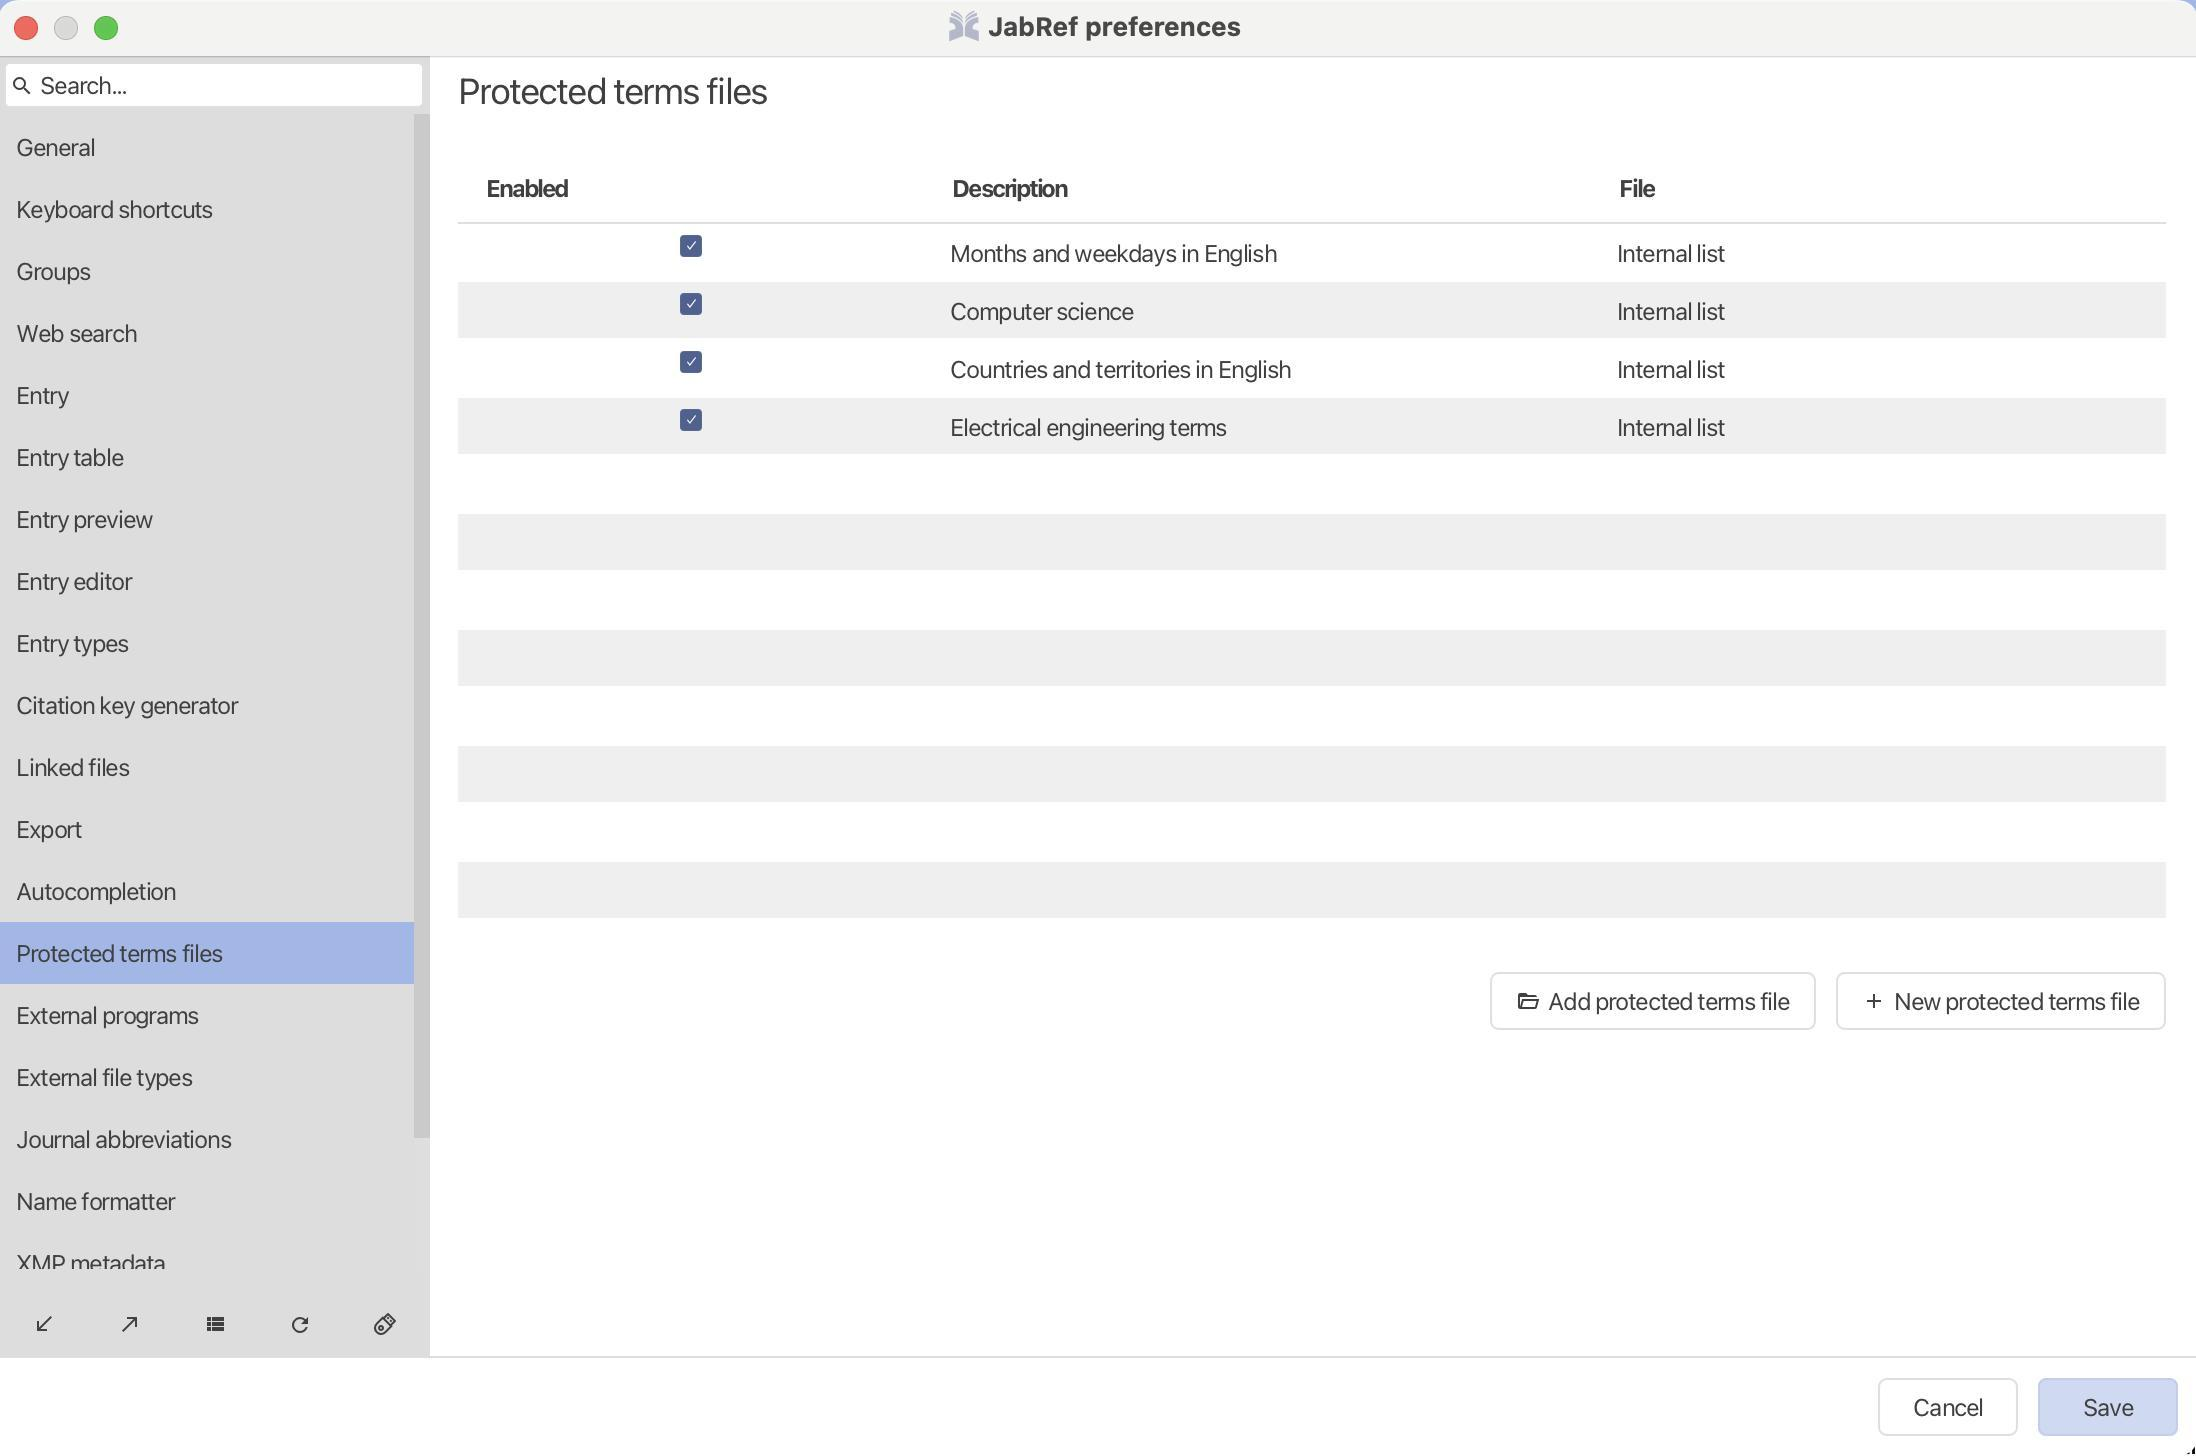
Accessibility tree:
{"name": "JabRef_preferences", "role": "AXWindow", "description": null, "role_description": "звичайне вікно", "value": null, "position": "314.00;193.00", "size": "1100;728", "children": [{"name": null, "role": "No role", "description": null, "role_description": "dialog", "value": null, "position": "0.00;28.00", "size": "1100;700", "children": [{"name": null, "role": "AXButton", "description": "Cancel", "role_description": "кнопка", "value": null, "position": "940.00;689.00", "size": "70;29", "children": []}, {"name": null, "role": "AXButton", "description": "Save", "role_description": "кнопка", "value": null, "position": "1020.00;689.00", "size": "70;29", "children": []}, {"name": null, "role": "AXTextField", "description": null, "role_description": "текстове поле", "value": "Search...", "position": "3.00;31.00", "size": "210;23", "children": [{"name": null, "role": "AXStaticText", "description": null, "role_description": "текст", "value": "Search...", "position": "21.00;35.00", "size": "43;15", "children": []}, {"name": null, "role": "AXStaticText", "description": null, "role_description": "текст", "value": "", "position": "21.00;35.00", "size": "0;15", "children": []}, {"name": null, "role": "AXStaticText", "description": null, "role_description": "текст", "value": null, "position": "6.00;35.50", "size": "12;14", "children": []}]}, {"name": null, "role": "AXTable", "description": null, "role_description": "list", "value": null, "position": "0.00;57.00", "size": "216;580", "children": [{"name": "General", "role": "AXRow", "description": null, "role_description": "рядок таблиці", "value": null, "position": "1.00;58.00", "size": "207;31", "children": [{"name": null, "role": "AXStaticText", "description": null, "role_description": "текст", "value": "General", "position": "9.00;66.00", "size": "39;15", "children": []}]}, {"name": "Keyboard_shortcuts", "role": "AXRow", "description": null, "role_description": "рядок таблиці", "value": null, "position": "1.00;89.00", "size": "207;31", "children": [{"name": null, "role": "AXStaticText", "description": null, "role_description": "текст", "value": "Keyboard shortcuts", "position": "9.00;97.00", "size": "98;15", "children": []}]}, {"name": "Groups", "role": "AXRow", "description": null, "role_description": "рядок таблиці", "value": null, "position": "1.00;120.00", "size": "207;31", "children": [{"name": null, "role": "AXStaticText", "description": null, "role_description": "текст", "value": "Groups", "position": "9.00;128.00", "size": "37;15", "children": []}]}, {"name": "Web_search", "role": "AXRow", "description": null, "role_description": "рядок таблиці", "value": null, "position": "1.00;151.00", "size": "207;31", "children": [{"name": null, "role": "AXStaticText", "description": null, "role_description": "текст", "value": "Web search", "position": "9.00;159.00", "size": "60;15", "children": []}]}, {"name": "Entry", "role": "AXRow", "description": null, "role_description": "рядок таблиці", "value": null, "position": "1.00;182.00", "size": "207;31", "children": [{"name": null, "role": "AXStaticText", "description": null, "role_description": "текст", "value": "Entry", "position": "9.00;190.00", "size": "26;15", "children": []}]}, {"name": "Entry_table", "role": "AXRow", "description": null, "role_description": "рядок таблиці", "value": null, "position": "1.00;213.00", "size": "207;31", "children": [{"name": null, "role": "AXStaticText", "description": null, "role_description": "текст", "value": "Entry table", "position": "9.00;221.00", "size": "53;15", "children": []}]}, {"name": "Entry_preview", "role": "AXRow", "description": null, "role_description": "рядок таблиці", "value": null, "position": "1.00;244.00", "size": "207;31", "children": [{"name": null, "role": "AXStaticText", "description": null, "role_description": "текст", "value": "Entry preview", "position": "9.00;252.00", "size": "68;15", "children": []}]}, {"name": "Entry_editor", "role": "AXRow", "description": null, "role_description": "рядок таблиці", "value": null, "position": "1.00;275.00", "size": "207;31", "children": [{"name": null, "role": "AXStaticText", "description": null, "role_description": "текст", "value": "Entry editor", "position": "9.00;283.00", "size": "58;15", "children": []}]}, {"name": "Entry_types", "role": "AXRow", "description": null, "role_description": "рядок таблиці", "value": null, "position": "1.00;306.00", "size": "207;31", "children": [{"name": null, "role": "AXStaticText", "description": null, "role_description": "текст", "value": "Entry types", "position": "9.00;314.00", "size": "56;15", "children": []}]}, {"name": "Citation_key_generator", "role": "AXRow", "description": null, "role_description": "рядок таблиці", "value": null, "position": "1.00;337.00", "size": "207;31", "children": [{"name": null, "role": "AXStaticText", "description": null, "role_description": "текст", "value": "Citation key generator", "position": "9.00;345.00", "size": "110;15", "children": []}]}, {"name": "Linked_files", "role": "AXRow", "description": null, "role_description": "рядок таблиці", "value": null, "position": "1.00;368.00", "size": "207;31", "children": [{"name": null, "role": "AXStaticText", "description": null, "role_description": "текст", "value": "Linked files", "position": "9.00;376.00", "size": "56;15", "children": []}]}, {"name": "Export", "role": "AXRow", "description": null, "role_description": "рядок таблиці", "value": null, "position": "1.00;399.00", "size": "207;31", "children": [{"name": null, "role": "AXStaticText", "description": null, "role_description": "текст", "value": "Export", "position": "9.00;407.00", "size": "33;15", "children": []}]}, {"name": "Autocompletion", "role": "AXRow", "description": null, "role_description": "рядок таблиці", "value": null, "position": "1.00;430.00", "size": "207;31", "children": [{"name": null, "role": "AXStaticText", "description": null, "role_description": "текст", "value": "Autocompletion", "position": "9.00;438.00", "size": "80;15", "children": []}]}, {"name": "Protected_terms_files", "role": "AXRow", "description": null, "role_description": "рядок таблиці", "value": null, "position": "1.00;461.00", "size": "207;31", "children": [{"name": null, "role": "AXStaticText", "description": null, "role_description": "текст", "value": "Protected terms files", "position": "9.00;469.00", "size": "103;15", "children": []}]}, {"name": "External_programs", "role": "AXRow", "description": null, "role_description": "рядок таблиці", "value": null, "position": "1.00;492.00", "size": "207;31", "children": [{"name": null, "role": "AXStaticText", "description": null, "role_description": "текст", "value": "External programs", "position": "9.00;500.00", "size": "91;15", "children": []}]}, {"name": "External_file_types", "role": "AXRow", "description": null, "role_description": "рядок таблиці", "value": null, "position": "1.00;523.00", "size": "207;31", "children": [{"name": null, "role": "AXStaticText", "description": null, "role_description": "текст", "value": "External file types", "position": "9.00;531.00", "size": "88;15", "children": []}]}, {"name": "Journal_abbreviations", "role": "AXRow", "description": null, "role_description": "рядок таблиці", "value": null, "position": "1.00;554.00", "size": "207;31", "children": [{"name": null, "role": "AXStaticText", "description": null, "role_description": "текст", "value": "Journal abbreviations", "position": "9.00;562.00", "size": "107;15", "children": []}]}, {"name": "Name_formatter", "role": "AXRow", "description": null, "role_description": "рядок таблиці", "value": null, "position": "1.00;585.00", "size": "207;31", "children": [{"name": null, "role": "AXStaticText", "description": null, "role_description": "текст", "value": "Name formatter", "position": "9.00;593.00", "size": "79;15", "children": []}]}, {"name": "XMP_metadata", "role": "AXRow", "description": null, "role_description": "рядок таблиці", "value": null, "position": "1.00;616.00", "size": "207;31", "children": [{"name": null, "role": "AXStaticText", "description": null, "role_description": "текст", "value": "XMP metadata", "position": "9.00;624.00", "size": "75;15", "children": []}]}, {"name": null, "role": "AXScrollBar", "description": null, "role_description": "смуга прокручування", "value": 0.0, "position": "208.00;57.00", "size": "8;580", "children": [{"name": null, "role": "AXButton", "description": null, "role_description": "кнопка", "value": null, "position": "208.00;635.50", "size": "8;1", "children": []}, {"name": null, "role": "AXButton", "description": null, "role_description": "кнопка", "value": null, "position": "208.00;57.00", "size": "8;1", "children": []}, {"name": null, "role": "AXValueIndicator", "description": null, "role_description": "індикатор значення", "value": 0.0, "position": "208.00;57.00", "size": "8;512", "children": []}]}]}, {"name": null, "role": "AXButton", "description": null, "role_description": "кнопка", "value": null, "position": "3.00;648.50", "size": "40;26", "children": []}, {"name": null, "role": "AXButton", "description": null, "role_description": "кнопка", "value": null, "position": "46.00;648.50", "size": "40;26", "children": []}, {"name": null, "role": "AXButton", "description": null, "role_description": "кнопка", "value": null, "position": "88.50;648.50", "size": "40;26", "children": []}, {"name": null, "role": "AXButton", "description": null, "role_description": "кнопка", "value": null, "position": "131.00;648.50", "size": "40;26", "children": []}, {"name": null, "role": "AXCheckBox", "description": null, "role_description": "галочка", "value": 0, "position": "173.50;648.50", "size": "40;26", "children": []}, {"name": null, "role": "AXScrollArea", "description": null, "role_description": "область прокручування", "value": null, "position": "224.00;28.00", "size": "876;650", "children": [{"name": null, "role": "AXStaticText", "description": null, "role_description": "текст", "value": "Protected terms files", "position": "230.00;34.00", "size": "155;32", "children": []}, {"name": null, "role": "AXTable", "description": null, "role_description": "таблиця", "value": null, "position": "230.00;76.00", "size": "854;400", "children": [{"name": "Enabled", "role": "AXColumn", "description": null, "role_description": "стовпчик", "value": null, "position": "230.00;76.00", "size": "233;36", "children": [{"name": null, "role": "AXStaticText", "description": null, "role_description": "текст", "value": "Enabled", "position": "232.00;76.00", "size": "229;36", "children": []}]}, {"name": "Description", "role": "AXColumn", "description": null, "role_description": "стовпчик", "value": null, "position": "463.00;76.00", "size": "334;36", "children": [{"name": null, "role": "AXStaticText", "description": null, "role_description": "текст", "value": "Description", "position": "465.00;76.00", "size": "330;36", "children": []}]}, {"name": "File", "role": "AXColumn", "description": null, "role_description": "стовпчик", "value": null, "position": "796.50;76.00", "size": "217;36", "children": [{"name": null, "role": "AXStaticText", "description": null, "role_description": "текст", "value": "File", "position": "798.50;76.00", "size": "213;36", "children": []}]}, {"name": "", "role": "AXColumn", "description": null, "role_description": "стовпчик", "value": null, "position": "1013.50;76.00", "size": "35;36", "children": [{"name": null, "role": "AXStaticText", "description": null, "role_description": "текст", "value": null, "position": "1015.50;76.00", "size": "31;36", "children": []}]}, {"name": "", "role": "AXColumn", "description": null, "role_description": "стовпчик", "value": null, "position": "1048.50;76.00", "size": "35;36", "children": [{"name": null, "role": "AXStaticText", "description": null, "role_description": "текст", "value": null, "position": "1050.50;76.00", "size": "31;36", "children": []}]}, {"name": null, "role": "AXRow", "description": null, "role_description": "рядок таблиці", "value": null, "position": "230.00;112.00", "size": "854;29", "children": [{"name": null, "role": "AXCell", "description": null, "role_description": "комірка", "value": null, "position": "230.00;112.00", "size": "233;29", "children": [{"name": null, "role": "AXCheckBox", "description": null, "role_description": "галочка", "value": 1, "position": "341.00;116.50", "size": "11;14", "children": []}]}, {"name": "Months_and_weekdays_in_English", "role": "AXCell", "description": null, "role_description": "комірка", "value": null, "position": "463.00;112.00", "size": "334;29", "children": [{"name": null, "role": "AXStaticText", "description": null, "role_description": "текст", "value": "Months and weekdays in English", "position": "476.00;119.00", "size": "163;15", "children": []}]}, {"name": "Internal_list", "role": "AXCell", "description": null, "role_description": "комірка", "value": null, "position": "796.50;112.00", "size": "217;29", "children": [{"name": null, "role": "AXStaticText", "description": null, "role_description": "текст", "value": "Internal list", "position": "809.50;119.00", "size": "54;15", "children": []}]}]}, {"name": null, "role": "AXRow", "description": null, "role_description": "рядок таблиці", "value": null, "position": "230.00;141.00", "size": "854;29", "children": [{"name": null, "role": "AXCell", "description": null, "role_description": "комірка", "value": null, "position": "230.00;141.00", "size": "233;29", "children": [{"name": null, "role": "AXCheckBox", "description": null, "role_description": "галочка", "value": 1, "position": "341.00;145.50", "size": "11;14", "children": []}]}, {"name": "Computer_science", "role": "AXCell", "description": null, "role_description": "комірка", "value": null, "position": "463.00;141.00", "size": "334;29", "children": [{"name": null, "role": "AXStaticText", "description": null, "role_description": "текст", "value": "Computer science", "position": "476.00;148.00", "size": "92;15", "children": []}]}, {"name": "Internal_list", "role": "AXCell", "description": null, "role_description": "комірка", "value": null, "position": "796.50;141.00", "size": "217;29", "children": [{"name": null, "role": "AXStaticText", "description": null, "role_description": "текст", "value": "Internal list", "position": "809.50;148.00", "size": "54;15", "children": []}]}]}, {"name": null, "role": "AXRow", "description": null, "role_description": "рядок таблиці", "value": null, "position": "230.00;170.00", "size": "854;29", "children": [{"name": null, "role": "AXCell", "description": null, "role_description": "комірка", "value": null, "position": "230.00;170.00", "size": "233;29", "children": [{"name": null, "role": "AXCheckBox", "description": null, "role_description": "галочка", "value": 1, "position": "341.00;174.50", "size": "11;14", "children": []}]}, {"name": "Countries_and_territories_in_English", "role": "AXCell", "description": null, "role_description": "комірка", "value": null, "position": "463.00;170.00", "size": "334;29", "children": [{"name": null, "role": "AXStaticText", "description": null, "role_description": "текст", "value": "Countries and territories in English", "position": "476.00;177.00", "size": "170;15", "children": []}]}, {"name": "Internal_list", "role": "AXCell", "description": null, "role_description": "комірка", "value": null, "position": "796.50;170.00", "size": "217;29", "children": [{"name": null, "role": "AXStaticText", "description": null, "role_description": "текст", "value": "Internal list", "position": "809.50;177.00", "size": "54;15", "children": []}]}]}, {"name": null, "role": "AXRow", "description": null, "role_description": "рядок таблиці", "value": null, "position": "230.00;199.00", "size": "854;29", "children": [{"name": null, "role": "AXCell", "description": null, "role_description": "комірка", "value": null, "position": "230.00;199.00", "size": "233;29", "children": [{"name": null, "role": "AXCheckBox", "description": null, "role_description": "галочка", "value": 1, "position": "341.00;203.50", "size": "11;14", "children": []}]}, {"name": "Electrical_engineering_terms", "role": "AXCell", "description": null, "role_description": "комірка", "value": null, "position": "463.00;199.00", "size": "334;29", "children": [{"name": null, "role": "AXStaticText", "description": null, "role_description": "текст", "value": "Electrical engineering terms", "position": "476.00;206.00", "size": "138;15", "children": []}]}, {"name": "Internal_list", "role": "AXCell", "description": null, "role_description": "комірка", "value": null, "position": "796.50;199.00", "size": "217;29", "children": [{"name": null, "role": "AXStaticText", "description": null, "role_description": "текст", "value": "Internal list", "position": "809.50;206.00", "size": "54;15", "children": []}]}]}, {"name": null, "role": "AXRow", "description": null, "role_description": "рядок таблиці", "value": null, "position": "230.00;228.00", "size": "854;29", "children": [{"name": null, "role": "AXCell", "description": null, "role_description": "комірка", "value": null, "position": "230.00;228.00", "size": "233;29", "children": [{"name": null, "role": "AXStaticText", "description": null, "role_description": "текст", "value": "", "position": "346.50;239.50", "size": "0;0", "children": []}]}, {"name": null, "role": "AXCell", "description": null, "role_description": "комірка", "value": null, "position": "463.00;228.00", "size": "334;29", "children": [{"name": null, "role": "AXStaticText", "description": null, "role_description": "текст", "value": "", "position": "476.00;235.00", "size": "0;0", "children": []}]}, {"name": null, "role": "AXCell", "description": null, "role_description": "комірка", "value": null, "position": "796.50;228.00", "size": "217;29", "children": [{"name": null, "role": "AXStaticText", "description": null, "role_description": "текст", "value": "", "position": "809.50;235.00", "size": "0;0", "children": []}]}, {"name": null, "role": "AXCell", "description": null, "role_description": "комірка", "value": null, "position": "1013.50;228.00", "size": "35;29", "children": [{"name": null, "role": "AXStaticText", "description": null, "role_description": "текст", "value": "", "position": "1026.50;235.00", "size": "0;0", "children": []}]}, {"name": null, "role": "AXCell", "description": null, "role_description": "комірка", "value": null, "position": "1048.50;228.00", "size": "35;29", "children": [{"name": null, "role": "AXStaticText", "description": null, "role_description": "текст", "value": "", "position": "1061.50;235.00", "size": "0;0", "children": []}]}]}, {"name": null, "role": "AXRow", "description": null, "role_description": "рядок таблиці", "value": null, "position": "230.00;257.00", "size": "854;29", "children": [{"name": null, "role": "AXCell", "description": null, "role_description": "комірка", "value": null, "position": "230.00;257.00", "size": "233;29", "children": [{"name": null, "role": "AXStaticText", "description": null, "role_description": "текст", "value": "", "position": "346.50;268.50", "size": "0;0", "children": []}]}, {"name": null, "role": "AXCell", "description": null, "role_description": "комірка", "value": null, "position": "463.00;257.00", "size": "334;29", "children": [{"name": null, "role": "AXStaticText", "description": null, "role_description": "текст", "value": "", "position": "476.00;264.00", "size": "0;0", "children": []}]}, {"name": null, "role": "AXCell", "description": null, "role_description": "комірка", "value": null, "position": "796.50;257.00", "size": "217;29", "children": [{"name": null, "role": "AXStaticText", "description": null, "role_description": "текст", "value": "", "position": "809.50;264.00", "size": "0;0", "children": []}]}, {"name": null, "role": "AXCell", "description": null, "role_description": "комірка", "value": null, "position": "1013.50;257.00", "size": "35;29", "children": [{"name": null, "role": "AXStaticText", "description": null, "role_description": "текст", "value": "", "position": "1026.50;264.00", "size": "0;0", "children": []}]}, {"name": null, "role": "AXCell", "description": null, "role_description": "комірка", "value": null, "position": "1048.50;257.00", "size": "35;29", "children": [{"name": null, "role": "AXStaticText", "description": null, "role_description": "текст", "value": "", "position": "1061.50;264.00", "size": "0;0", "children": []}]}]}, {"name": null, "role": "AXRow", "description": null, "role_description": "рядок таблиці", "value": null, "position": "230.00;286.00", "size": "854;29", "children": [{"name": null, "role": "AXCell", "description": null, "role_description": "комірка", "value": null, "position": "230.00;286.00", "size": "233;29", "children": [{"name": null, "role": "AXStaticText", "description": null, "role_description": "текст", "value": "", "position": "346.50;297.50", "size": "0;0", "children": []}]}, {"name": null, "role": "AXCell", "description": null, "role_description": "комірка", "value": null, "position": "463.00;286.00", "size": "334;29", "children": [{"name": null, "role": "AXStaticText", "description": null, "role_description": "текст", "value": "", "position": "476.00;293.00", "size": "0;0", "children": []}]}, {"name": null, "role": "AXCell", "description": null, "role_description": "комірка", "value": null, "position": "796.50;286.00", "size": "217;29", "children": [{"name": null, "role": "AXStaticText", "description": null, "role_description": "текст", "value": "", "position": "809.50;293.00", "size": "0;0", "children": []}]}, {"name": null, "role": "AXCell", "description": null, "role_description": "комірка", "value": null, "position": "1013.50;286.00", "size": "35;29", "children": [{"name": null, "role": "AXStaticText", "description": null, "role_description": "текст", "value": "", "position": "1026.50;293.00", "size": "0;0", "children": []}]}, {"name": null, "role": "AXCell", "description": null, "role_description": "комірка", "value": null, "position": "1048.50;286.00", "size": "35;29", "children": [{"name": null, "role": "AXStaticText", "description": null, "role_description": "текст", "value": "", "position": "1061.50;293.00", "size": "0;0", "children": []}]}]}, {"name": null, "role": "AXRow", "description": null, "role_description": "рядок таблиці", "value": null, "position": "230.00;315.00", "size": "854;29", "children": [{"name": null, "role": "AXCell", "description": null, "role_description": "комірка", "value": null, "position": "230.00;315.00", "size": "233;29", "children": [{"name": null, "role": "AXStaticText", "description": null, "role_description": "текст", "value": "", "position": "346.50;326.50", "size": "0;0", "children": []}]}, {"name": null, "role": "AXCell", "description": null, "role_description": "комірка", "value": null, "position": "463.00;315.00", "size": "334;29", "children": [{"name": null, "role": "AXStaticText", "description": null, "role_description": "текст", "value": "", "position": "476.00;322.00", "size": "0;0", "children": []}]}, {"name": null, "role": "AXCell", "description": null, "role_description": "комірка", "value": null, "position": "796.50;315.00", "size": "217;29", "children": [{"name": null, "role": "AXStaticText", "description": null, "role_description": "текст", "value": "", "position": "809.50;322.00", "size": "0;0", "children": []}]}, {"name": null, "role": "AXCell", "description": null, "role_description": "комірка", "value": null, "position": "1013.50;315.00", "size": "35;29", "children": [{"name": null, "role": "AXStaticText", "description": null, "role_description": "текст", "value": "", "position": "1026.50;322.00", "size": "0;0", "children": []}]}, {"name": null, "role": "AXCell", "description": null, "role_description": "комірка", "value": null, "position": "1048.50;315.00", "size": "35;29", "children": [{"name": null, "role": "AXStaticText", "description": null, "role_description": "текст", "value": "", "position": "1061.50;322.00", "size": "0;0", "children": []}]}]}, {"name": null, "role": "AXRow", "description": null, "role_description": "рядок таблиці", "value": null, "position": "230.00;344.00", "size": "854;29", "children": [{"name": null, "role": "AXCell", "description": null, "role_description": "комірка", "value": null, "position": "230.00;344.00", "size": "233;29", "children": [{"name": null, "role": "AXStaticText", "description": null, "role_description": "текст", "value": "", "position": "346.50;355.50", "size": "0;0", "children": []}]}, {"name": null, "role": "AXCell", "description": null, "role_description": "комірка", "value": null, "position": "463.00;344.00", "size": "334;29", "children": [{"name": null, "role": "AXStaticText", "description": null, "role_description": "текст", "value": "", "position": "476.00;351.00", "size": "0;0", "children": []}]}, {"name": null, "role": "AXCell", "description": null, "role_description": "комірка", "value": null, "position": "796.50;344.00", "size": "217;29", "children": [{"name": null, "role": "AXStaticText", "description": null, "role_description": "текст", "value": "", "position": "809.50;351.00", "size": "0;0", "children": []}]}, {"name": null, "role": "AXCell", "description": null, "role_description": "комірка", "value": null, "position": "1013.50;344.00", "size": "35;29", "children": [{"name": null, "role": "AXStaticText", "description": null, "role_description": "текст", "value": "", "position": "1026.50;351.00", "size": "0;0", "children": []}]}, {"name": null, "role": "AXCell", "description": null, "role_description": "комірка", "value": null, "position": "1048.50;344.00", "size": "35;29", "children": [{"name": null, "role": "AXStaticText", "description": null, "role_description": "текст", "value": "", "position": "1061.50;351.00", "size": "0;0", "children": []}]}]}, {"name": null, "role": "AXRow", "description": null, "role_description": "рядок таблиці", "value": null, "position": "230.00;373.00", "size": "854;29", "children": [{"name": null, "role": "AXCell", "description": null, "role_description": "комірка", "value": null, "position": "230.00;373.00", "size": "233;29", "children": [{"name": null, "role": "AXStaticText", "description": null, "role_description": "текст", "value": "", "position": "346.50;384.50", "size": "0;0", "children": []}]}, {"name": null, "role": "AXCell", "description": null, "role_description": "комірка", "value": null, "position": "463.00;373.00", "size": "334;29", "children": [{"name": null, "role": "AXStaticText", "description": null, "role_description": "текст", "value": "", "position": "476.00;380.00", "size": "0;0", "children": []}]}, {"name": null, "role": "AXCell", "description": null, "role_description": "комірка", "value": null, "position": "796.50;373.00", "size": "217;29", "children": [{"name": null, "role": "AXStaticText", "description": null, "role_description": "текст", "value": "", "position": "809.50;380.00", "size": "0;0", "children": []}]}, {"name": null, "role": "AXCell", "description": null, "role_description": "комірка", "value": null, "position": "1013.50;373.00", "size": "35;29", "children": [{"name": null, "role": "AXStaticText", "description": null, "role_description": "текст", "value": "", "position": "1026.50;380.00", "size": "0;0", "children": []}]}, {"name": null, "role": "AXCell", "description": null, "role_description": "комірка", "value": null, "position": "1048.50;373.00", "size": "35;29", "children": [{"name": null, "role": "AXStaticText", "description": null, "role_description": "текст", "value": "", "position": "1061.50;380.00", "size": "0;0", "children": []}]}]}, {"name": null, "role": "AXRow", "description": null, "role_description": "рядок таблиці", "value": null, "position": "230.00;402.00", "size": "854;29", "children": [{"name": null, "role": "AXCell", "description": null, "role_description": "комірка", "value": null, "position": "230.00;402.00", "size": "233;29", "children": [{"name": null, "role": "AXStaticText", "description": null, "role_description": "текст", "value": "", "position": "346.50;413.50", "size": "0;0", "children": []}]}, {"name": null, "role": "AXCell", "description": null, "role_description": "комірка", "value": null, "position": "463.00;402.00", "size": "334;29", "children": [{"name": null, "role": "AXStaticText", "description": null, "role_description": "текст", "value": "", "position": "476.00;409.00", "size": "0;0", "children": []}]}, {"name": null, "role": "AXCell", "description": null, "role_description": "комірка", "value": null, "position": "796.50;402.00", "size": "217;29", "children": [{"name": null, "role": "AXStaticText", "description": null, "role_description": "текст", "value": "", "position": "809.50;409.00", "size": "0;0", "children": []}]}, {"name": null, "role": "AXCell", "description": null, "role_description": "комірка", "value": null, "position": "1013.50;402.00", "size": "35;29", "children": [{"name": null, "role": "AXStaticText", "description": null, "role_description": "текст", "value": "", "position": "1026.50;409.00", "size": "0;0", "children": []}]}, {"name": null, "role": "AXCell", "description": null, "role_description": "комірка", "value": null, "position": "1048.50;402.00", "size": "35;29", "children": [{"name": null, "role": "AXStaticText", "description": null, "role_description": "текст", "value": "", "position": "1061.50;409.00", "size": "0;0", "children": []}]}]}, {"name": null, "role": "AXRow", "description": null, "role_description": "рядок таблиці", "value": null, "position": "230.00;431.00", "size": "854;29", "children": [{"name": null, "role": "AXCell", "description": null, "role_description": "комірка", "value": null, "position": "230.00;431.00", "size": "233;29", "children": [{"name": null, "role": "AXStaticText", "description": null, "role_description": "текст", "value": "", "position": "346.50;442.50", "size": "0;0", "children": []}]}, {"name": null, "role": "AXCell", "description": null, "role_description": "комірка", "value": null, "position": "463.00;431.00", "size": "334;29", "children": [{"name": null, "role": "AXStaticText", "description": null, "role_description": "текст", "value": "", "position": "476.00;438.00", "size": "0;0", "children": []}]}, {"name": null, "role": "AXCell", "description": null, "role_description": "комірка", "value": null, "position": "796.50;431.00", "size": "217;29", "children": [{"name": null, "role": "AXStaticText", "description": null, "role_description": "текст", "value": "", "position": "809.50;438.00", "size": "0;0", "children": []}]}, {"name": null, "role": "AXCell", "description": null, "role_description": "комірка", "value": null, "position": "1013.50;431.00", "size": "35;29", "children": [{"name": null, "role": "AXStaticText", "description": null, "role_description": "текст", "value": "", "position": "1026.50;438.00", "size": "0;0", "children": []}]}, {"name": null, "role": "AXCell", "description": null, "role_description": "комірка", "value": null, "position": "1048.50;431.00", "size": "35;29", "children": [{"name": null, "role": "AXStaticText", "description": null, "role_description": "текст", "value": "", "position": "1061.50;438.00", "size": "0;0", "children": []}]}]}, {"name": null, "role": "AXRow", "description": null, "role_description": "рядок таблиці", "value": null, "position": "230.00;460.00", "size": "854;29", "children": [{"name": null, "role": "AXCell", "description": null, "role_description": "комірка", "value": null, "position": "230.00;460.00", "size": "233;29", "children": [{"name": null, "role": "AXStaticText", "description": null, "role_description": "текст", "value": "", "position": "346.50;471.50", "size": "0;0", "children": []}]}, {"name": null, "role": "AXCell", "description": null, "role_description": "комірка", "value": null, "position": "463.00;460.00", "size": "334;29", "children": [{"name": null, "role": "AXStaticText", "description": null, "role_description": "текст", "value": "", "position": "476.00;467.00", "size": "0;0", "children": []}]}, {"name": null, "role": "AXCell", "description": null, "role_description": "комірка", "value": null, "position": "796.50;460.00", "size": "217;29", "children": [{"name": null, "role": "AXStaticText", "description": null, "role_description": "текст", "value": "", "position": "809.50;467.00", "size": "0;0", "children": []}]}, {"name": null, "role": "AXCell", "description": null, "role_description": "комірка", "value": null, "position": "1013.50;460.00", "size": "35;29", "children": [{"name": null, "role": "AXStaticText", "description": null, "role_description": "текст", "value": "", "position": "1026.50;467.00", "size": "0;0", "children": []}]}, {"name": null, "role": "AXCell", "description": null, "role_description": "комірка", "value": null, "position": "1048.50;460.00", "size": "35;29", "children": [{"name": null, "role": "AXStaticText", "description": null, "role_description": "текст", "value": "", "position": "1061.50;467.00", "size": "0;0", "children": []}]}]}]}, {"name": null, "role": "AXButton", "description": "Add protected terms file", "role_description": "кнопка", "value": null, "position": "746.00;486.00", "size": "163;29", "children": []}, {"name": null, "role": "AXButton", "description": "New protected terms file", "role_description": "кнопка", "value": null, "position": "919.00;486.00", "size": "165;29", "children": []}]}]}, {"name": null, "role": "AXButton", "description": null, "role_description": "кнопка закривання", "value": null, "position": "7.00;6.00", "size": "14;16", "children": []}, {"name": null, "role": "AXButton", "description": null, "role_description": "кнопка оптимізації", "value": null, "position": "47.00;6.00", "size": "14;16", "children": [{"name": null, "role": "AXGroup", "description": null, "role_description": "група", "value": null, "position": "47.00;6.00", "size": "14;16", "children": [{"name": null, "role": "AXGroup", "description": null, "role_description": "group", "value": null, "position": "47.00;6.00", "size": "14;16", "children": []}]}]}, {"name": null, "role": "AXButton", "description": null, "role_description": "кнопка згортання", "value": null, "position": "27.00;6.00", "size": "14;16", "children": []}, {"name": "JabRef_preferences", "role": "AXImage", "description": null, "role_description": "зображення", "value": null, "position": "475.00;5.00", "size": "16;16", "children": []}, {"name": null, "role": "AXStaticText", "description": null, "role_description": "текст", "value": "JabRef preferences", "position": "493.00;5.00", "size": "131;16", "children": []}]}